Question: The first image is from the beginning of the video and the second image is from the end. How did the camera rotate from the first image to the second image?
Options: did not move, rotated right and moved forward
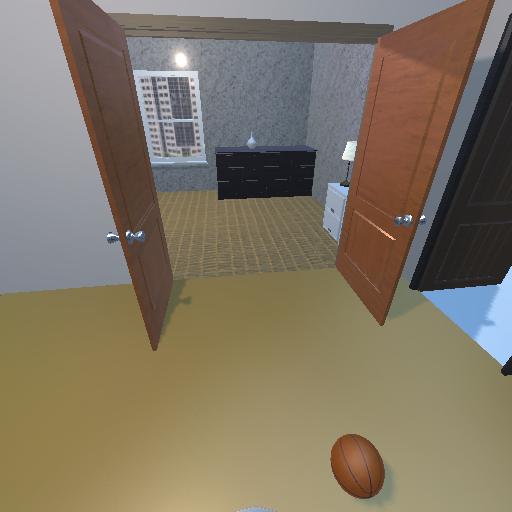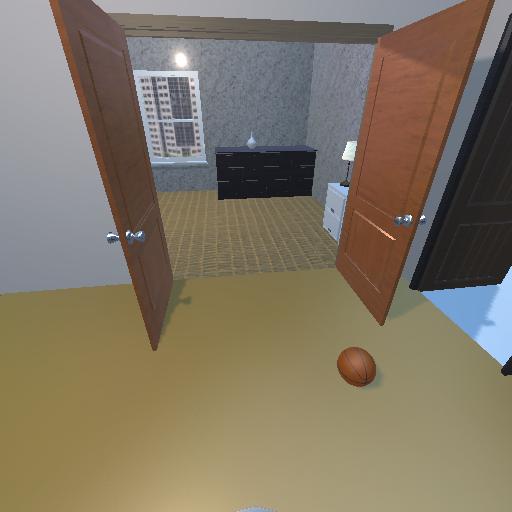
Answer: did not move